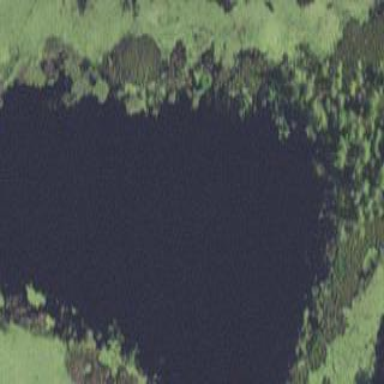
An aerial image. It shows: Pond with natural water.